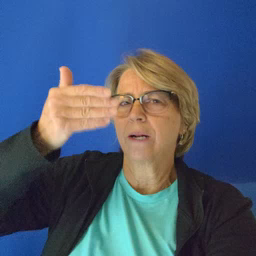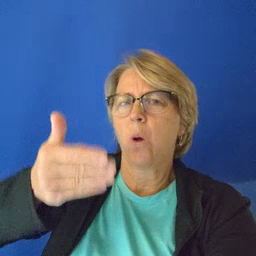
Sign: glasswindow